一年级 · 逻辑题
少的一组是（）。
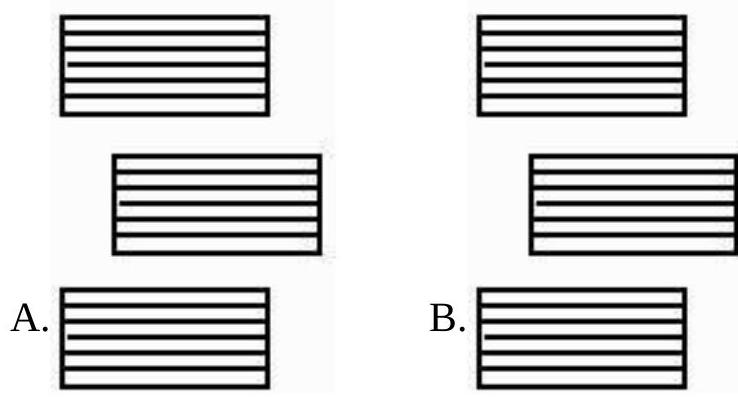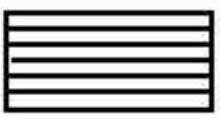
A.
   B.

答案: A